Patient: sex M, age 63
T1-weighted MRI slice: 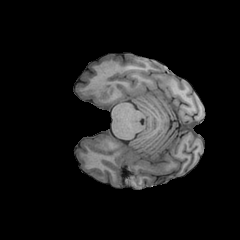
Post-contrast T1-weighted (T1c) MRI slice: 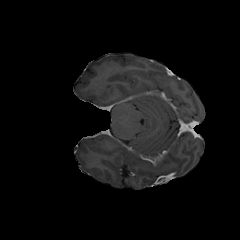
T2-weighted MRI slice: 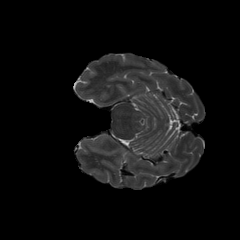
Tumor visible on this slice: no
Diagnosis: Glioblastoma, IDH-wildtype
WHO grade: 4